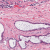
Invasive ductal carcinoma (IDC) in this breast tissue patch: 0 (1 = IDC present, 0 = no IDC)